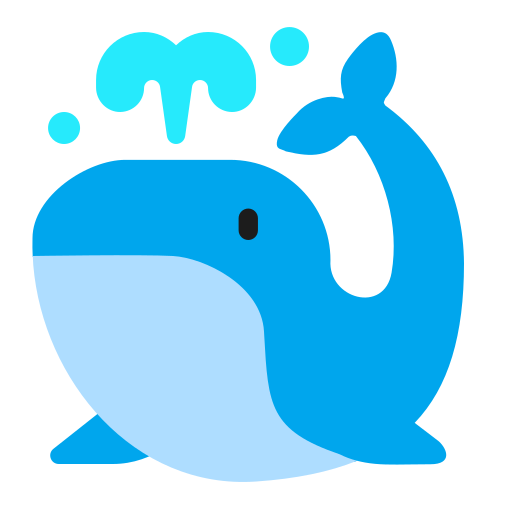
spouting whale flat